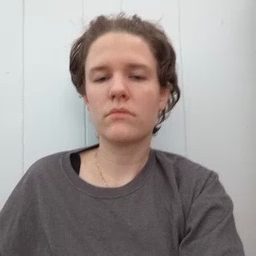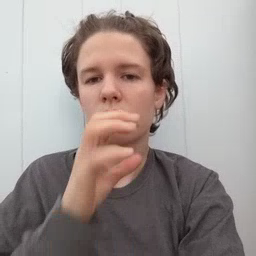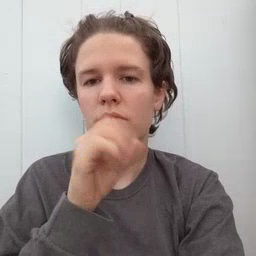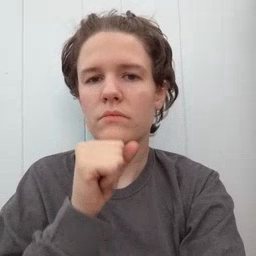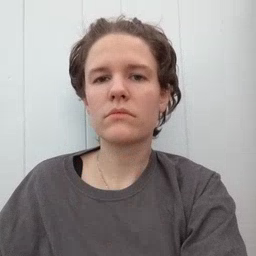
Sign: orange